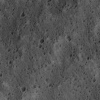
Atmospheric dust classification: not_dusty